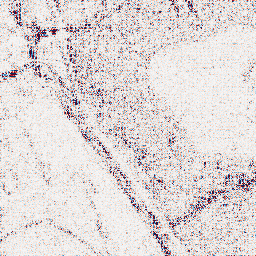
Category: wavelet
Decomposition family: wavelet_dwt
Decomposition parameters: wavelet: db8
level: 1
Upsampling method: sinc_hamming
Upsampling parameters: scale: 8
kernel_size: 16
Upsampling scale: 8